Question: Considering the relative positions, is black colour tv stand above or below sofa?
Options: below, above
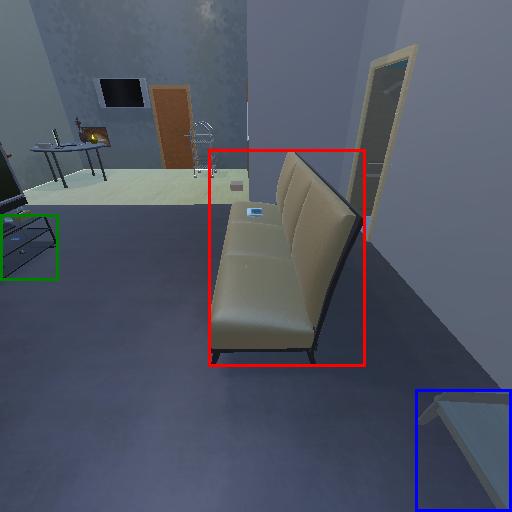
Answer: below